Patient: sex M, age 43
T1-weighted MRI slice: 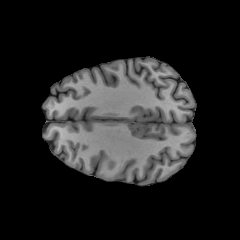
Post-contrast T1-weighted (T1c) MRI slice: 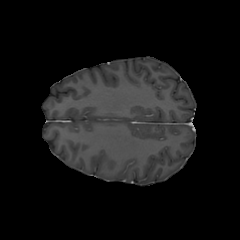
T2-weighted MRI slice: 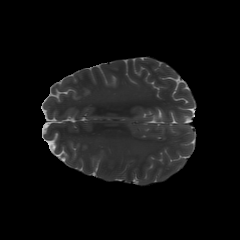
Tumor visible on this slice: no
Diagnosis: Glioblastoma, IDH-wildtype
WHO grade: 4